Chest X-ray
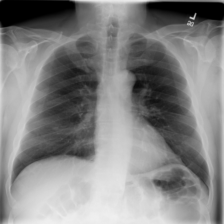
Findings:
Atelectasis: negative
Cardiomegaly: negative
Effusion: negative
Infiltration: negative
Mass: negative
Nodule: negative
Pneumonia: negative
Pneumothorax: negative
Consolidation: negative
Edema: negative
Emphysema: negative
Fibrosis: negative
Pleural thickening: negative
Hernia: negative